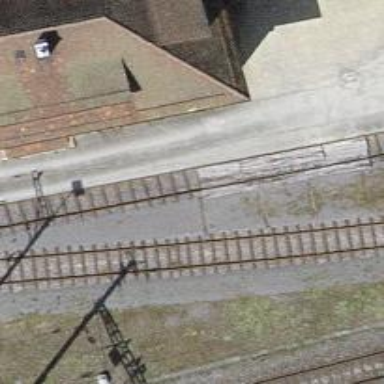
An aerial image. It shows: Railway yard with electrified contact lines.